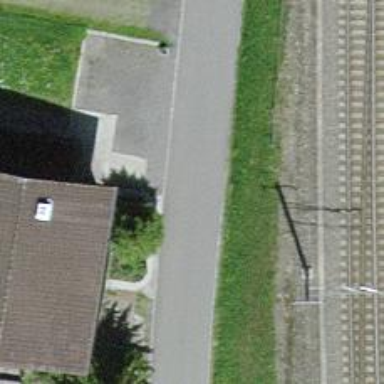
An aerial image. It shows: Smooth asphalt road in residential area.